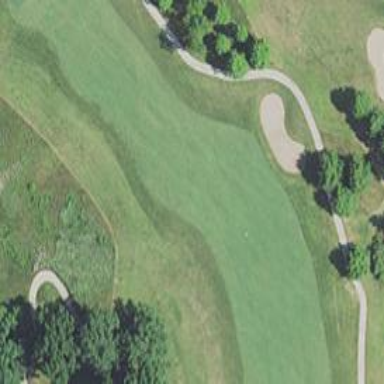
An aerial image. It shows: View of golf hole.